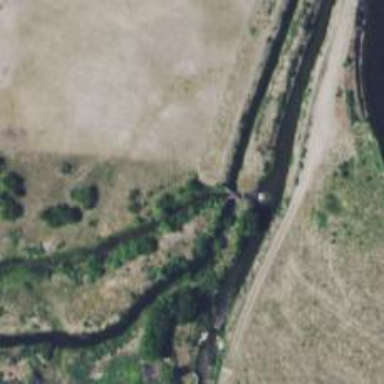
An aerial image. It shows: Aqueduct bridge.